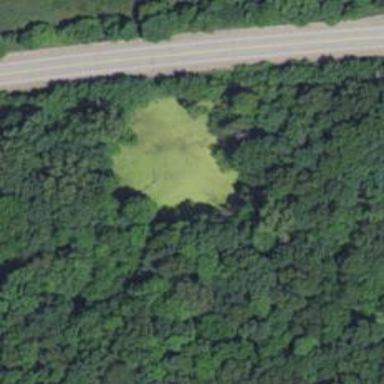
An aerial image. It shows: Pond surrounded by natural water.